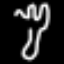
Label: fork